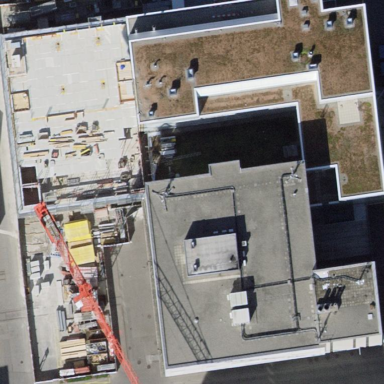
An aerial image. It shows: Office building with flat roof.